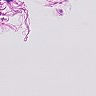
Metastatic tissue present: no